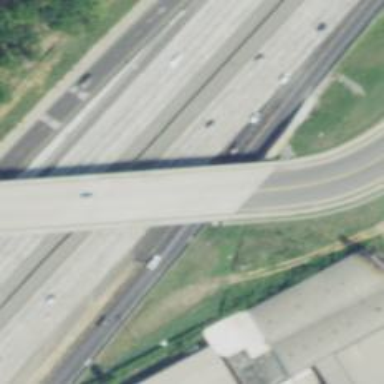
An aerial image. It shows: Footway on bridge.